Field crop: maize
Growth stage: 2
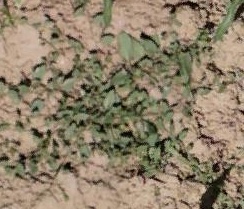
Species: convolvulus